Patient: sex F, age 80
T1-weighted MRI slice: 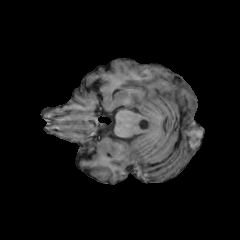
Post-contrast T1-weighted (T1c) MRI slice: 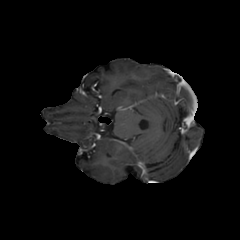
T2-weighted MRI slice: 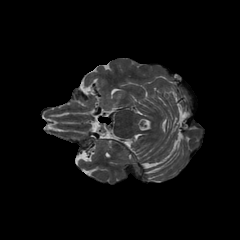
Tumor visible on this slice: no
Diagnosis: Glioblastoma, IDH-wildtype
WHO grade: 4